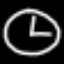
Label: clock